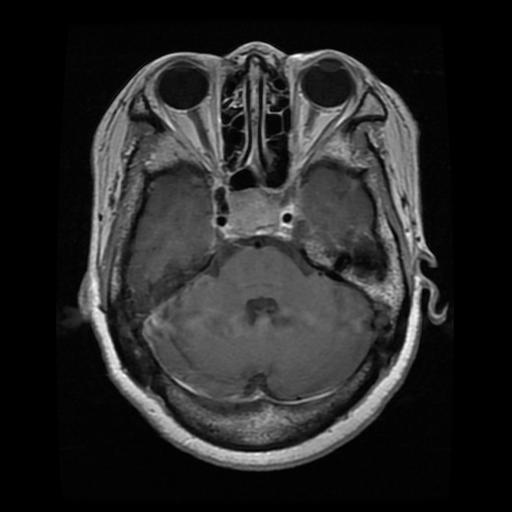
Label: pituitary